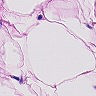
Metastatic tissue present: no